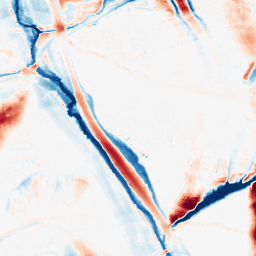
Category: morphological
Decomposition family: morphological_ellipse
Decomposition parameters: operation: average
width: 20
height: 50
Upsampling method: sinc_hamming
Upsampling parameters: scale: 2
kernel_size: 4
Upsampling scale: 2